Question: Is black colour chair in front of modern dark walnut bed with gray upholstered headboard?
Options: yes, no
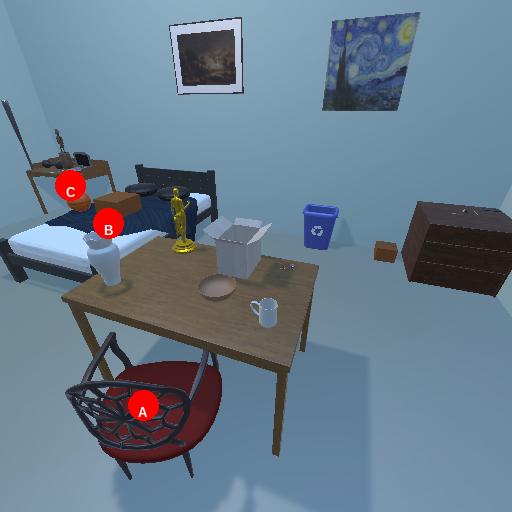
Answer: yes